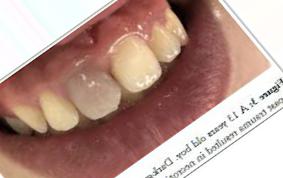
Condition: Tooth Discoloration